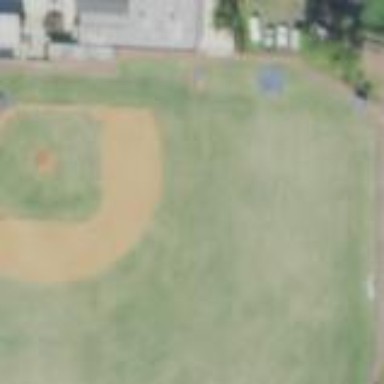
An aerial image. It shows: Baseball pitch for leisure land activities.